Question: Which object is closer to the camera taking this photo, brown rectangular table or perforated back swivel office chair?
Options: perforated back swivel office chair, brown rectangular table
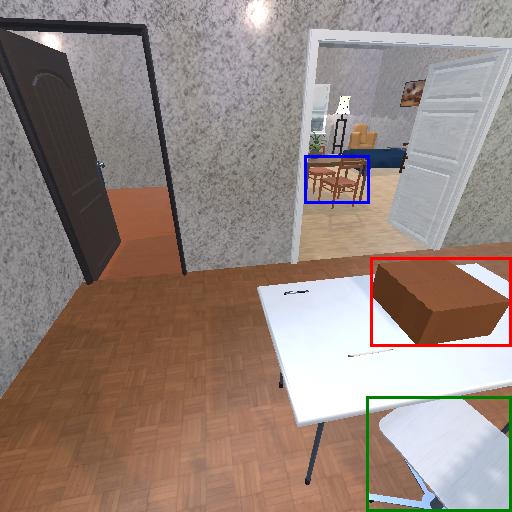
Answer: perforated back swivel office chair